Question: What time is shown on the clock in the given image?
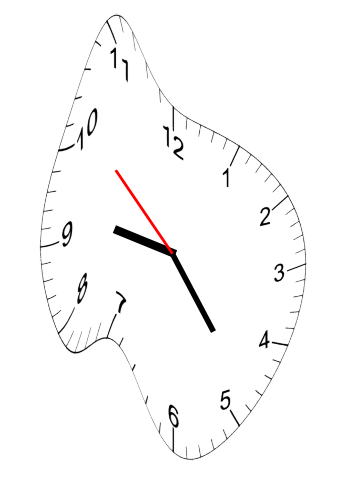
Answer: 09:23:52